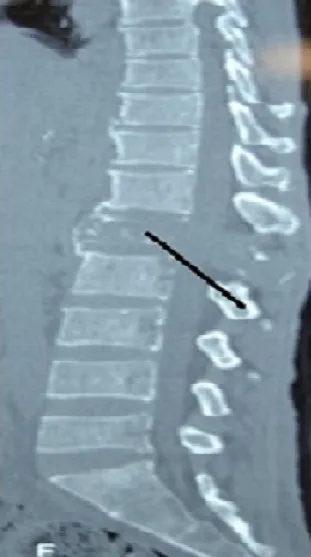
CT scan showing L1 osteolytic vertebra body lesions (black arrow) with a soft tissue swelling and L4 osteopenia sparing intervertebral disk spaces.
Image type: radiology (ct)